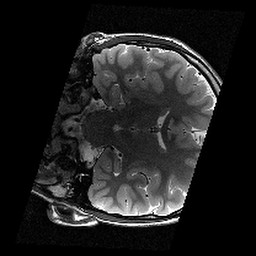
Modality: T2w
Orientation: coronal
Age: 12
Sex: male
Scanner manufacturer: siemens
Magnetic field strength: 3 T
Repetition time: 9.23 s
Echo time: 0.067 s